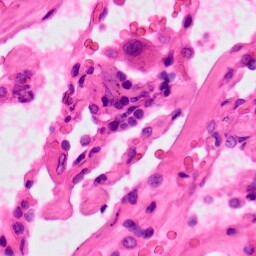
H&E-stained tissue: Lung